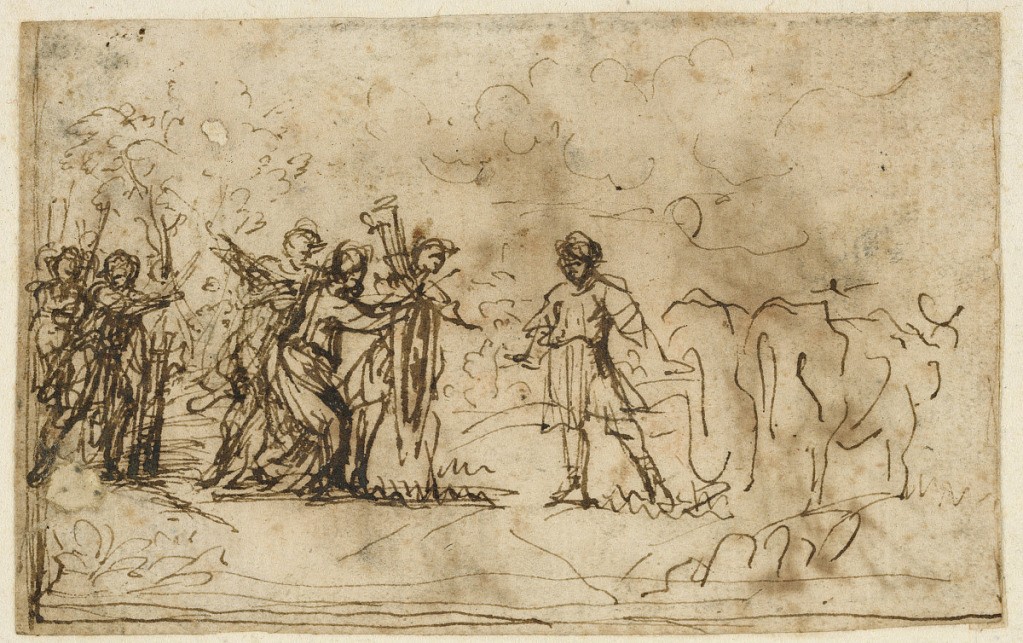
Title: CIncinnatus Summoned from the Field, study for the "Storia di Cincinnato," Gallery of the Villa Sacchetti (Now Chigi), Castelfusano
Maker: Pietro da Cortona, Italian, 1596 - 1669
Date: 1626–1629
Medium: pen and brown ink
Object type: Drawing
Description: Romulus or Remus Defining the limits of Rome with a Plow